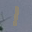
Label: 1